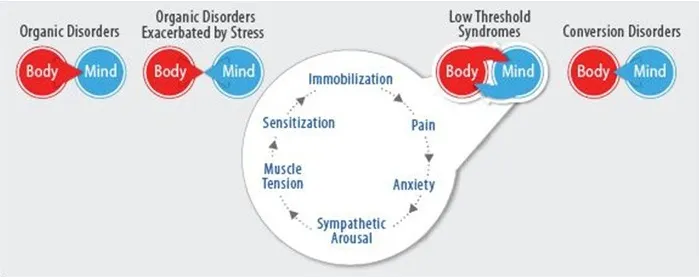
The Four-cluster model of mind-body interrelationships.
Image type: pathology (giemsa)